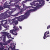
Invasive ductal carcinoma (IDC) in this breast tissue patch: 0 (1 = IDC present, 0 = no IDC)